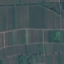
Land use / land cover class: PermanentCrop